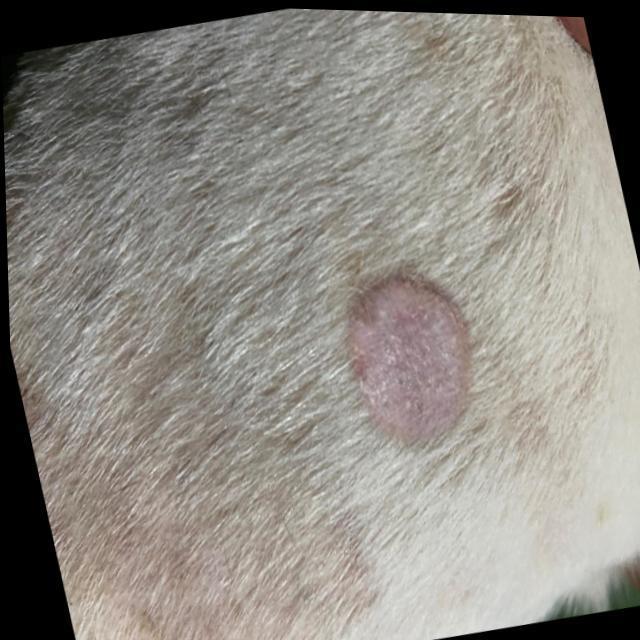
Canine ringworm (Dermatophytosis) — fungal infection caused by Microsporum or Trichophyton. Presents with circular alopecia, scaling, crusting, and broken hairs.